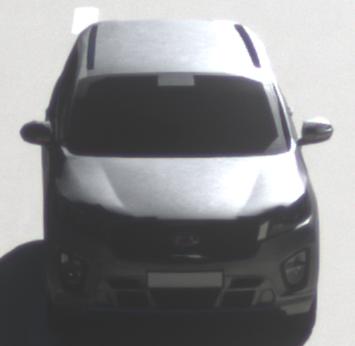
Make: KIA
Model: Sorento 2.2 CRDi
Detailed model: Sorento (UM)
Model produced from: 2015/03
Model produced until: 2017/10
Doors: 5
Color: gray
Road condition: dry road
Daytime: morning or afternoon
Contrast: high contrast